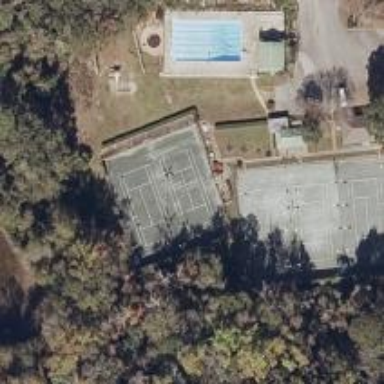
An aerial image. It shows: Tennis court in leisure pitch.